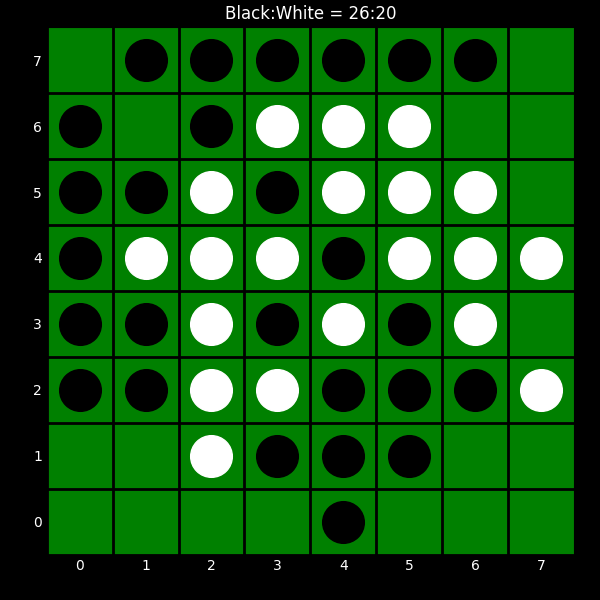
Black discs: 26
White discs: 20